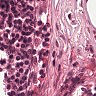
Metastatic tissue present: no